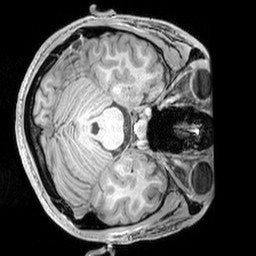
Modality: T1w
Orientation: axial
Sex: male
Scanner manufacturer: siemens
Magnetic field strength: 3 T
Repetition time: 2.3 s
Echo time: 0.00226 s